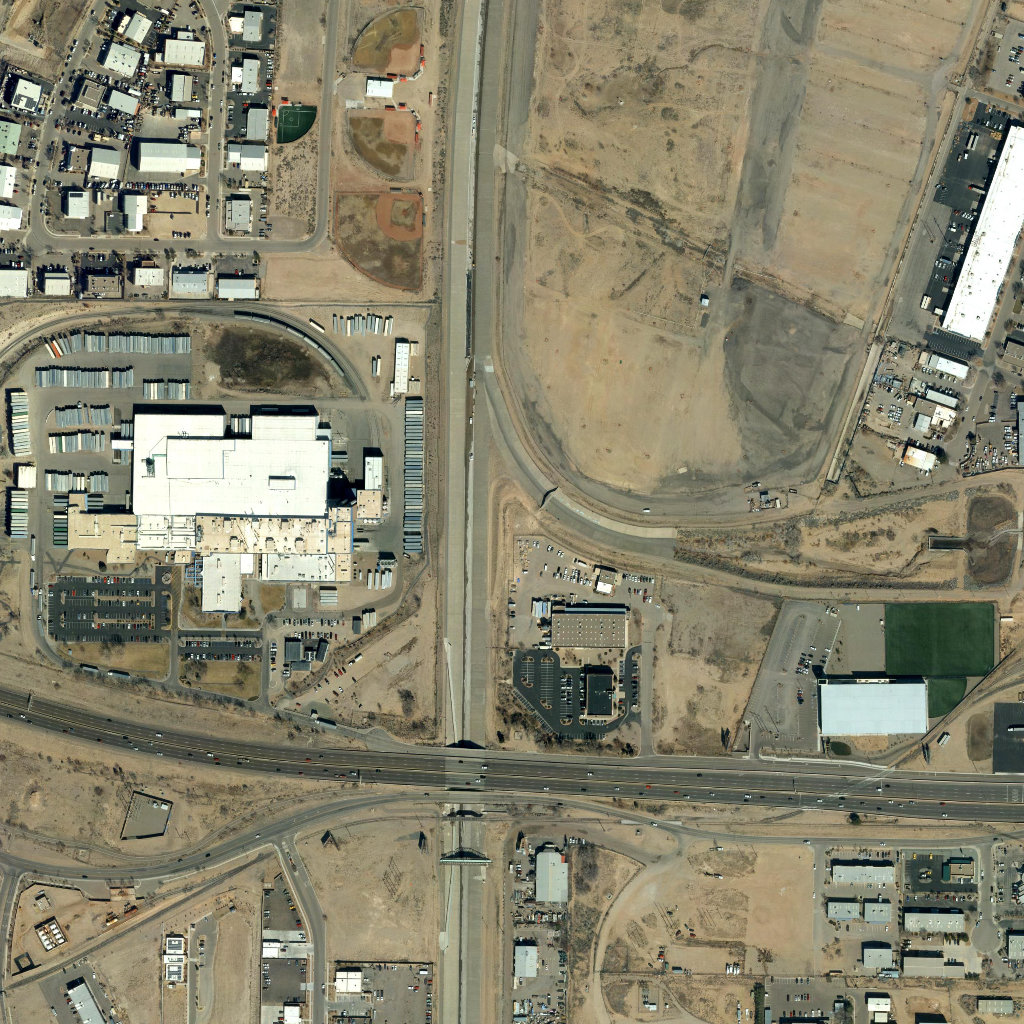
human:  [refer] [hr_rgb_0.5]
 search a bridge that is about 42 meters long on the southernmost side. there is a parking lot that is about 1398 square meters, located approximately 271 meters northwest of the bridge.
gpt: <box>[[43, 83, 47, 84, 0]]</box>

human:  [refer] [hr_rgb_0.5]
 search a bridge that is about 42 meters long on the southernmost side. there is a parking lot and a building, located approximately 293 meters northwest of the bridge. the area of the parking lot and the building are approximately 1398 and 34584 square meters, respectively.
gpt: <box>[[43, 83, 47, 84, 0]]</box>